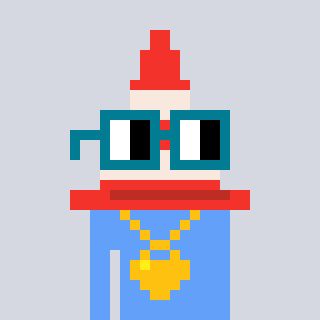
a pixel art character with square dark green glasses, a cone-shaped head and a blue-colored body on a cool background